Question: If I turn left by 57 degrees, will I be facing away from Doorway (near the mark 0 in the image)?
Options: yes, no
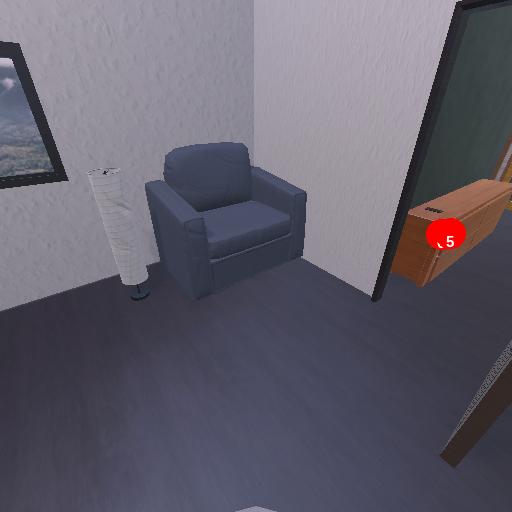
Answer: yes